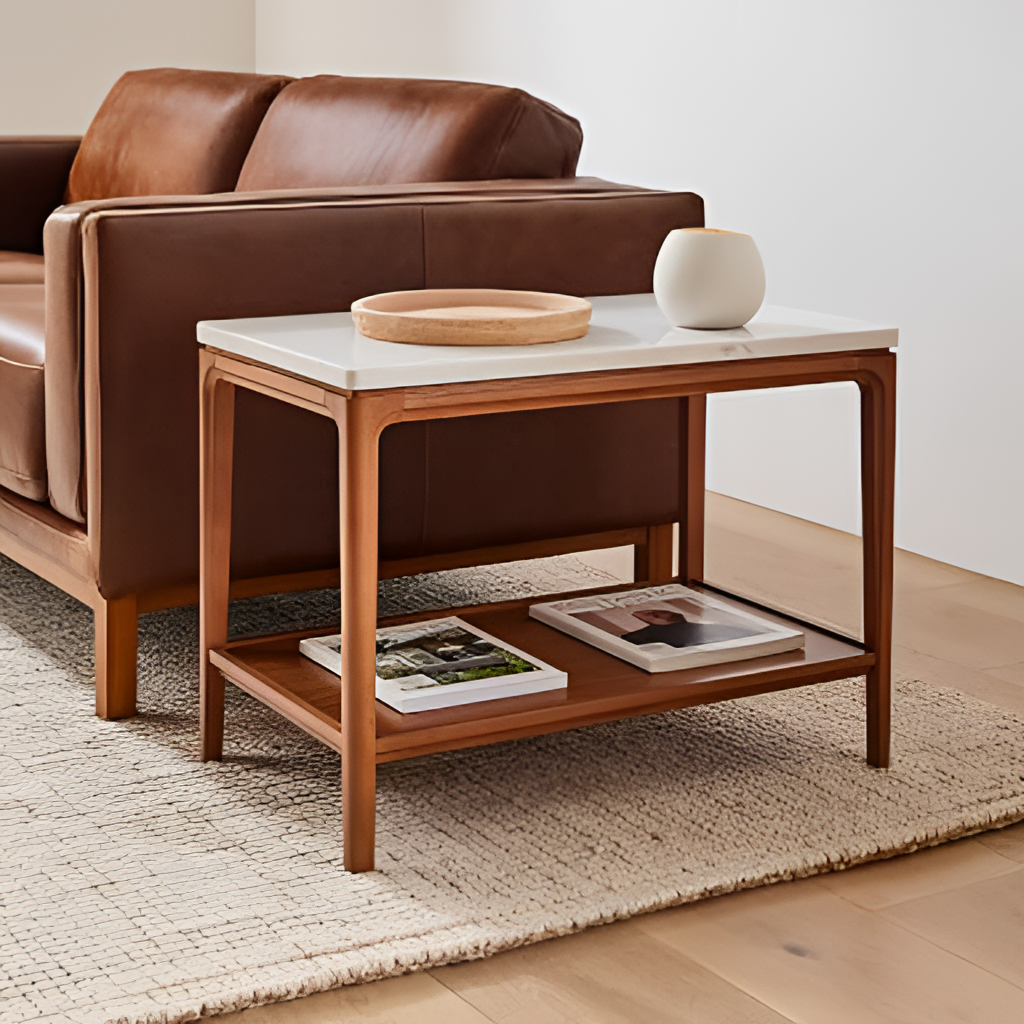
brown leather sofa, living room, paint wallpaper, with solid pattern, modern, wood flooring, with plank pattern